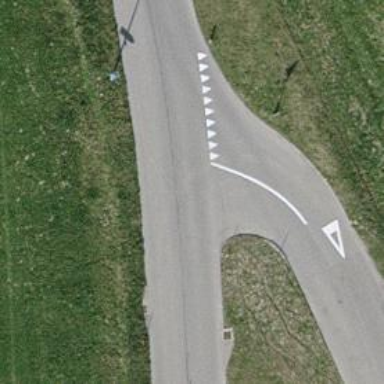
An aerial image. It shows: Road with "give way" sign.